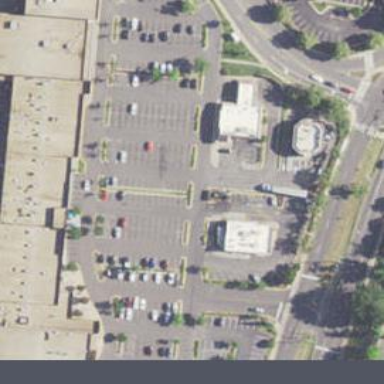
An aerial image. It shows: Retail area.